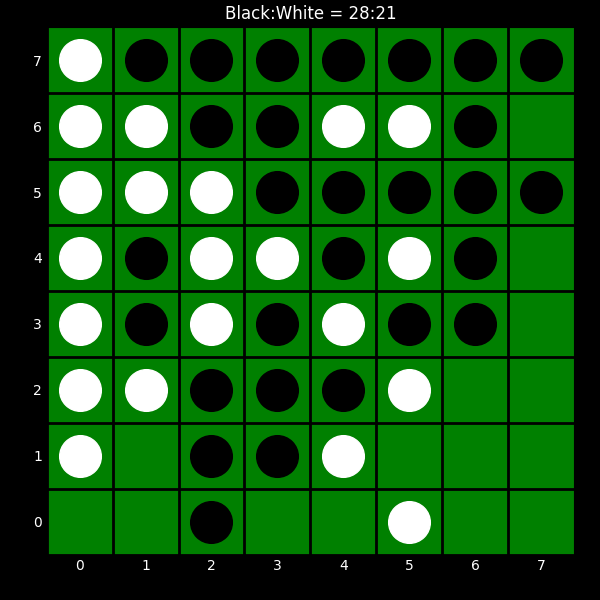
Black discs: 28
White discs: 21